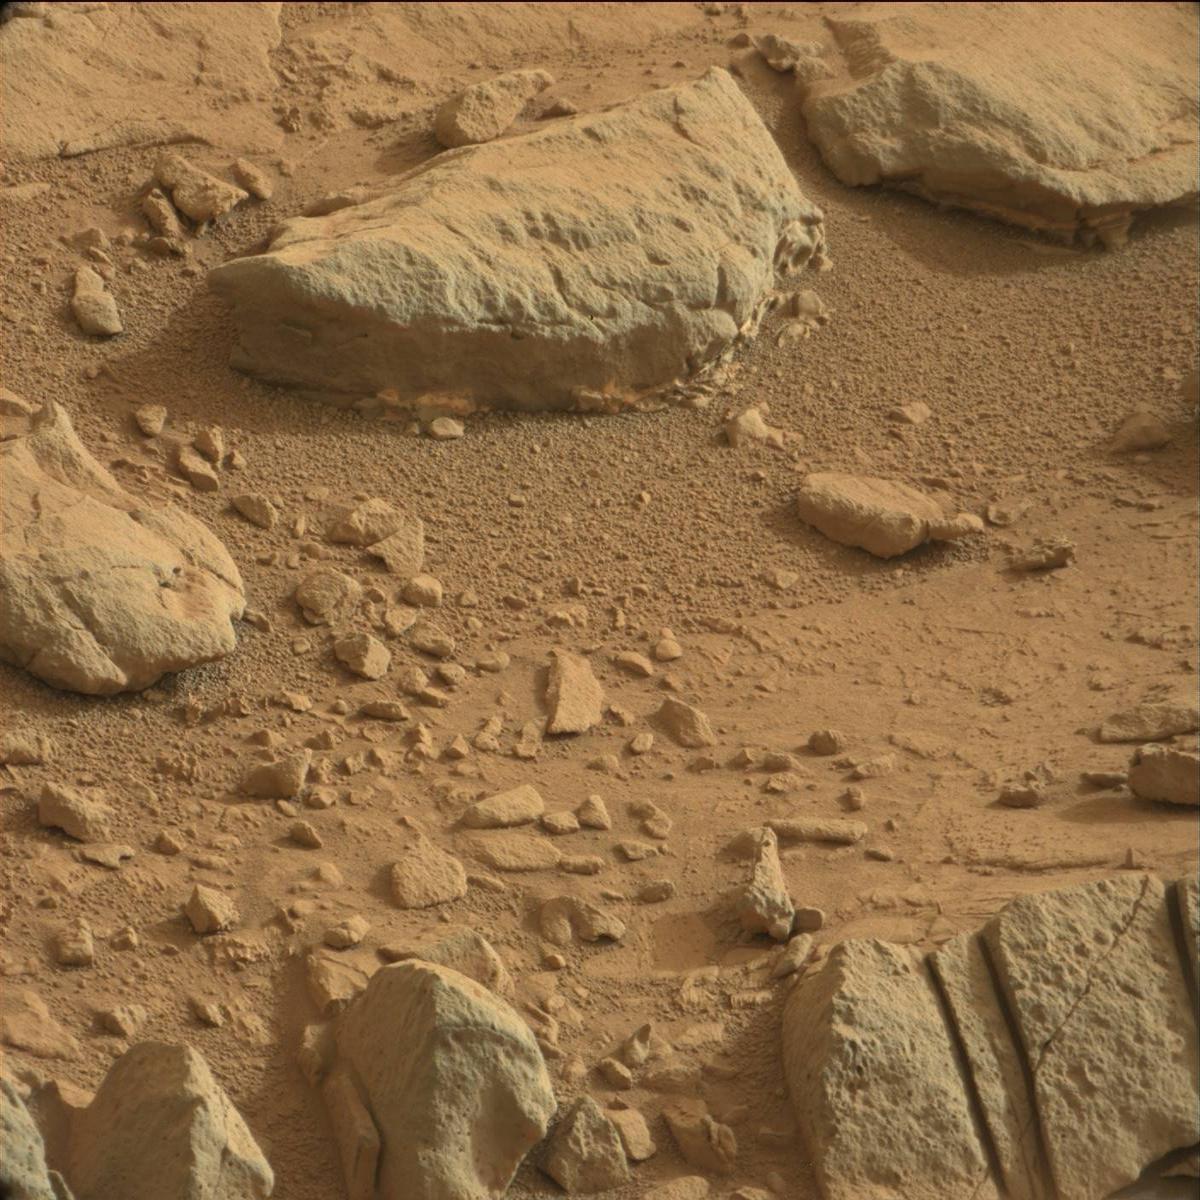
Terrain classes present: Bedrock, Rock, Sand / Soil